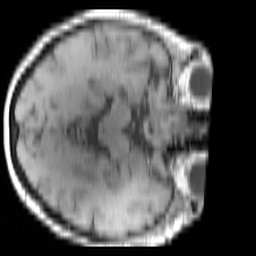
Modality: T1w
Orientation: axial
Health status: ill
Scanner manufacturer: siemens
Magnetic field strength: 3 T
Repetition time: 0.291 s
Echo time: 0.00266 s